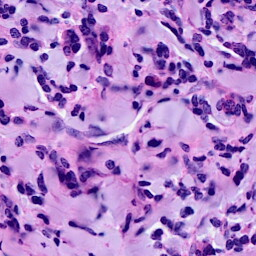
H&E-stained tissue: Breast